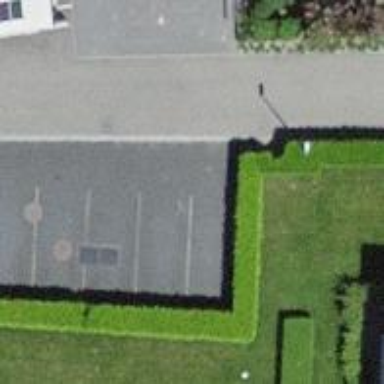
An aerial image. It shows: Parking available on the street side.